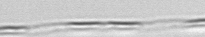
Label: Pseudo-nitzschia